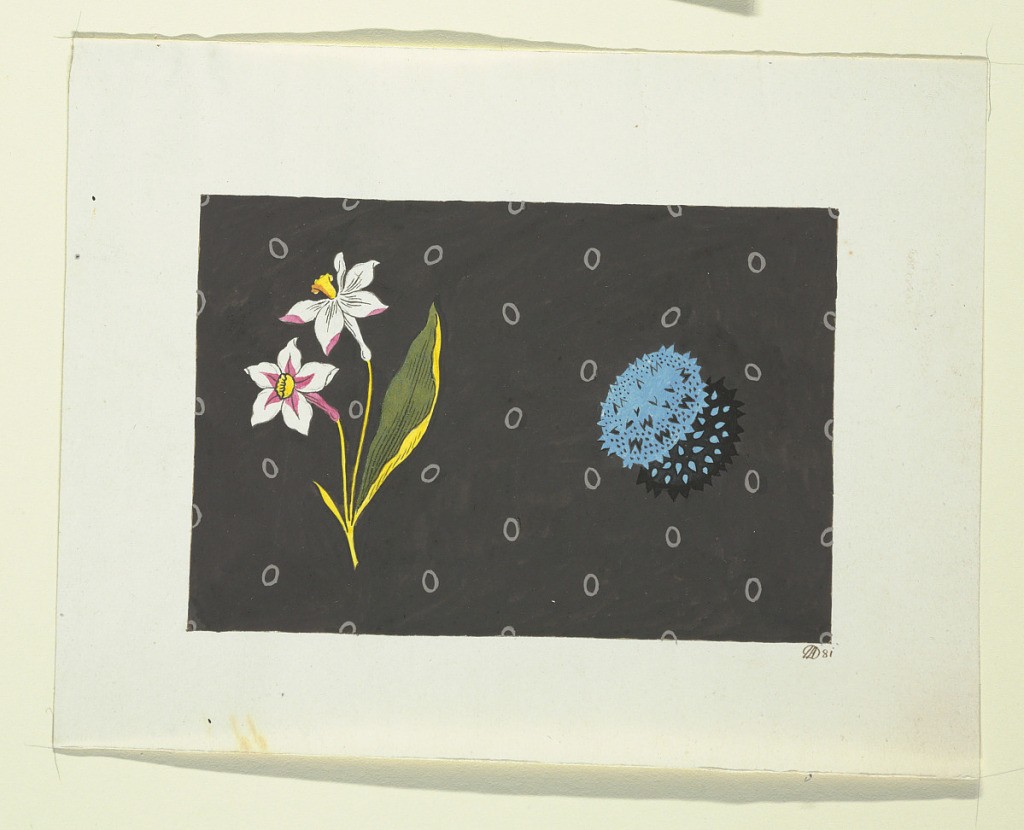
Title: Floral design for printed textiles
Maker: Louis-Albert DuBois, Swiss, 1752–1818
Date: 1800–1818
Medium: Brush and gouache, graphite on white wove paper
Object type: Drawing
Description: White and pink flowers, blue amaryllis on black ground flecked with small grey oval rings.